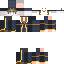
A male human skin with dark skin, wearing brown bald dressed in a blue hoodie and brown pants, featuring a closed mouth.